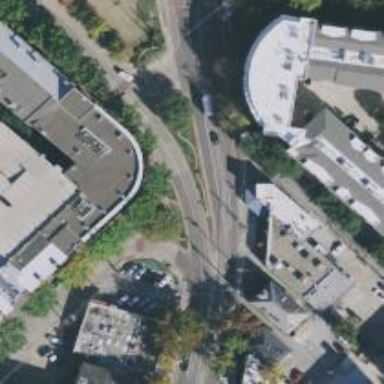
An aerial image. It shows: Tertiary road with separate sidewalks. The road is embedded with tram rails.